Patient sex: F
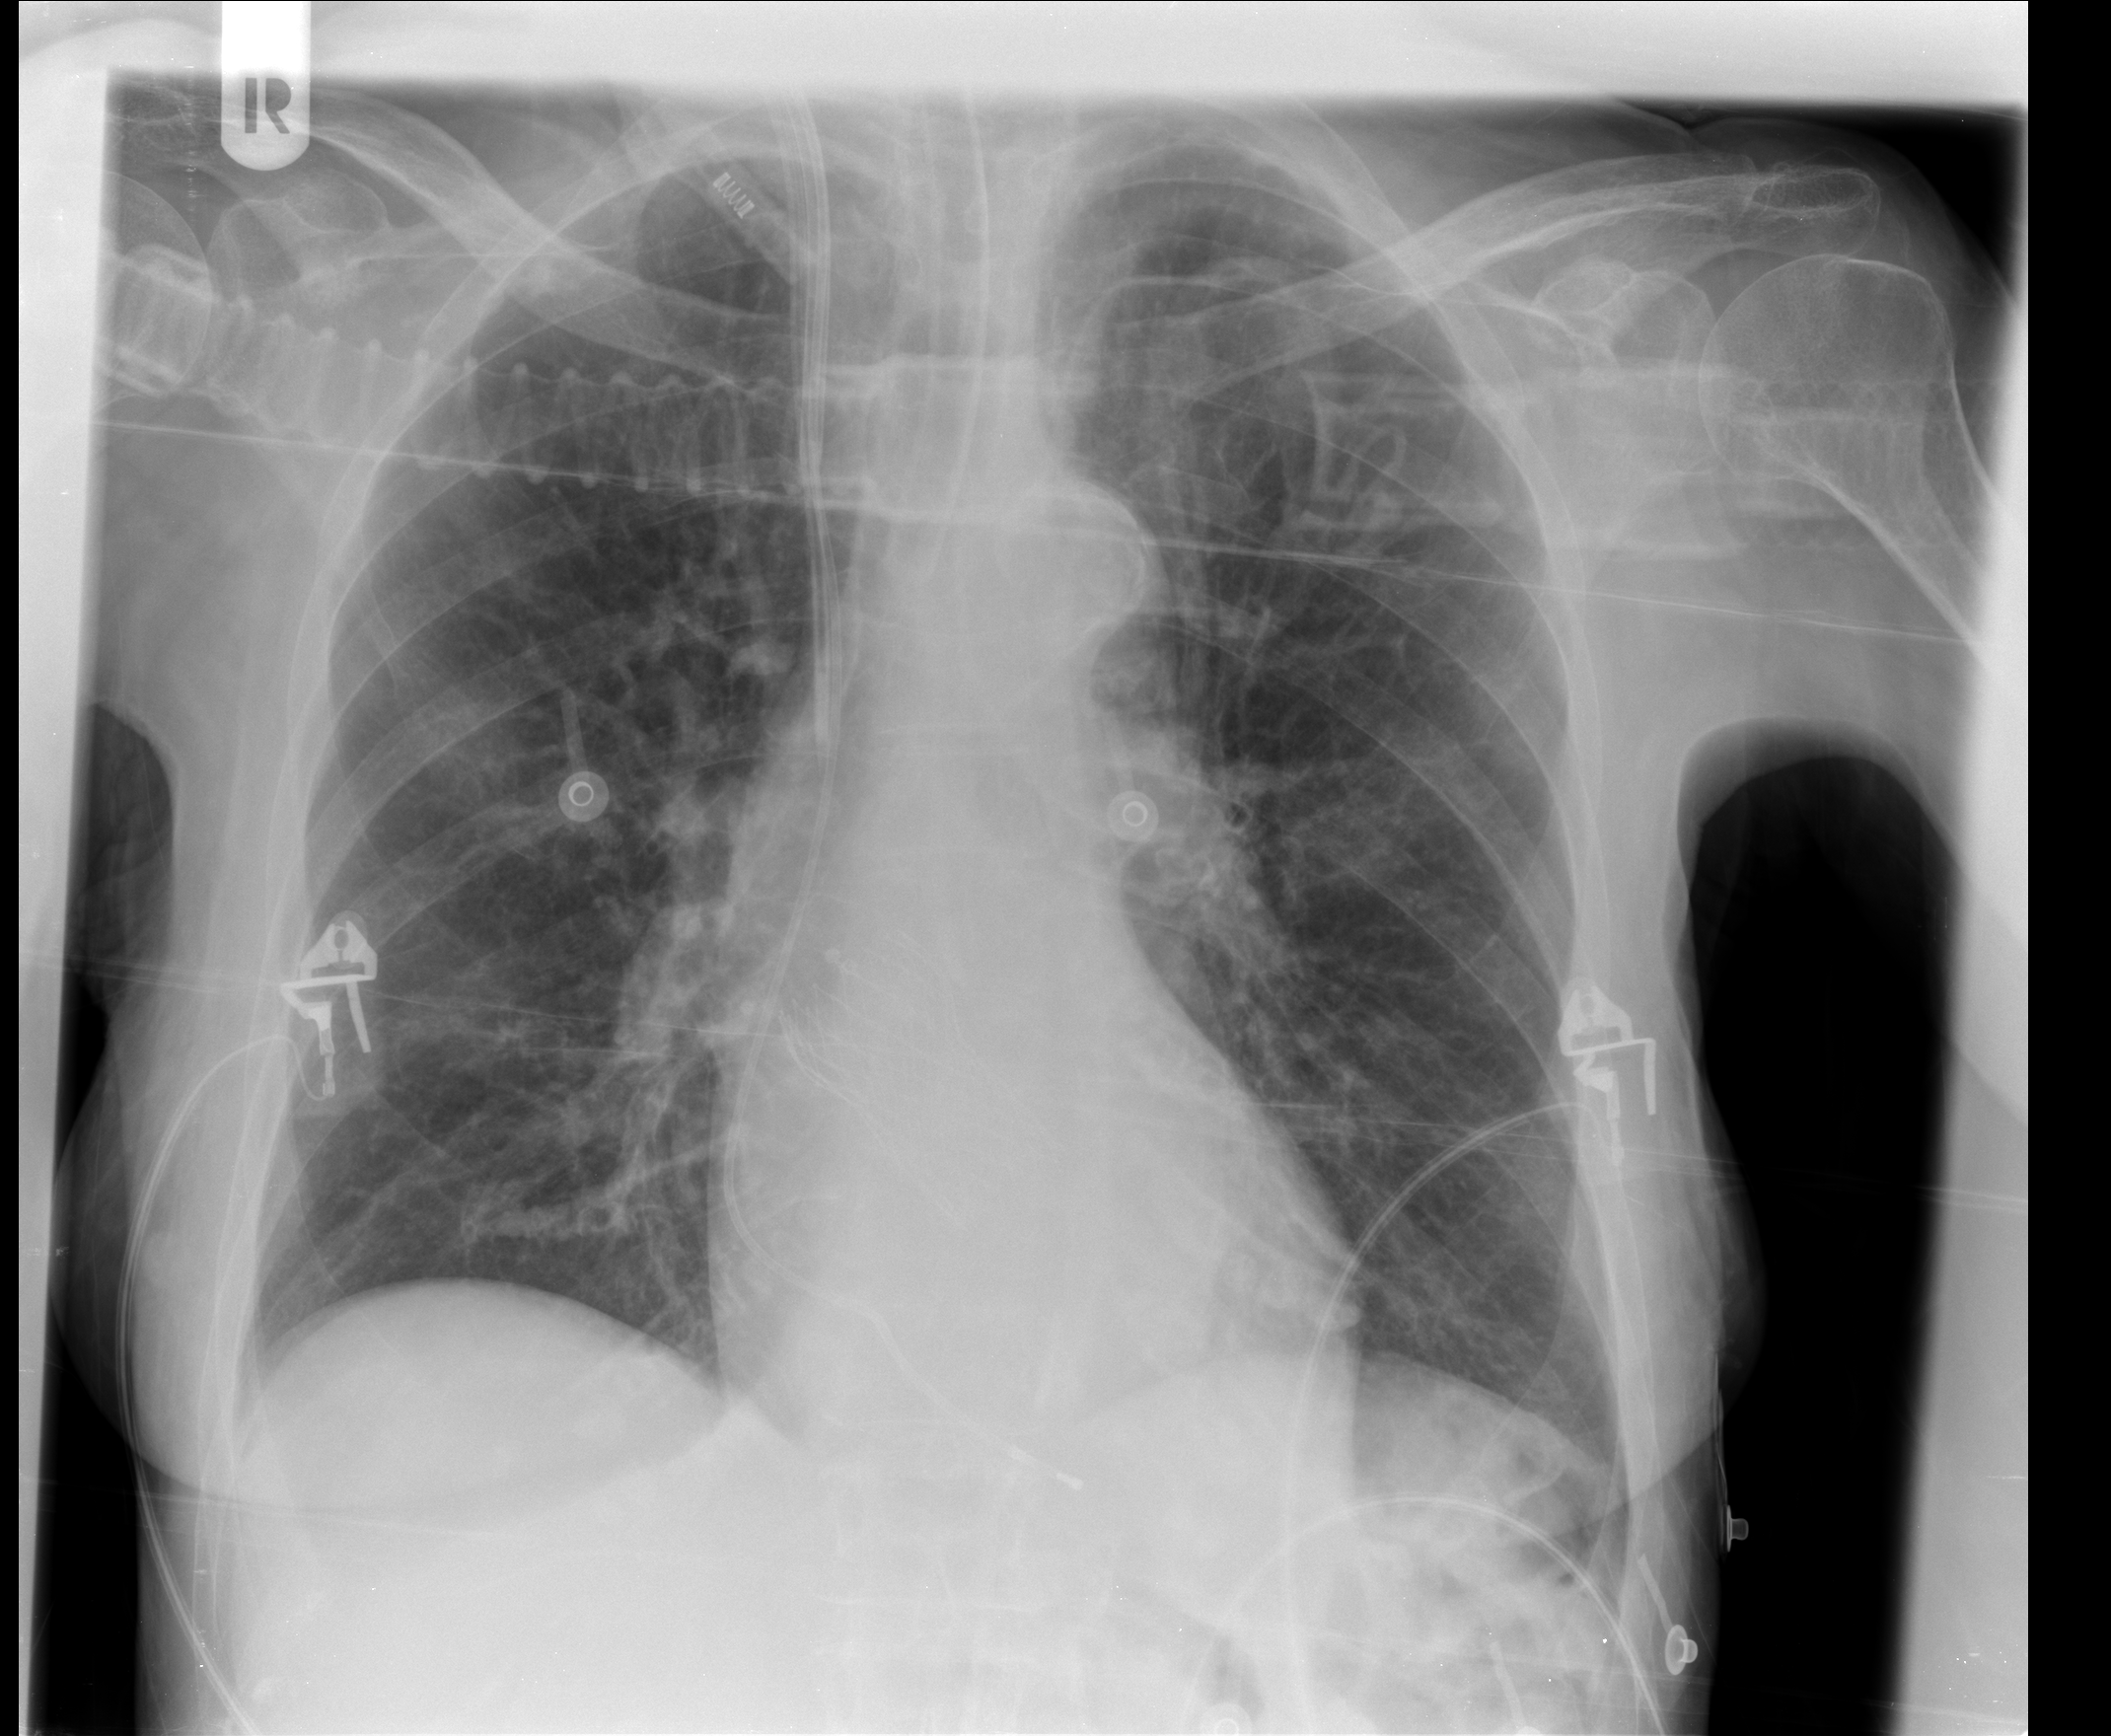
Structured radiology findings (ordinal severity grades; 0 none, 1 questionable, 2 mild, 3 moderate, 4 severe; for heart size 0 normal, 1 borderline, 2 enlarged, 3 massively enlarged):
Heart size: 0
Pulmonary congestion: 2
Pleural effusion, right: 0
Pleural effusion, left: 0
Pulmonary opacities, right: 0
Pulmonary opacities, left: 0
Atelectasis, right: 0
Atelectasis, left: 0